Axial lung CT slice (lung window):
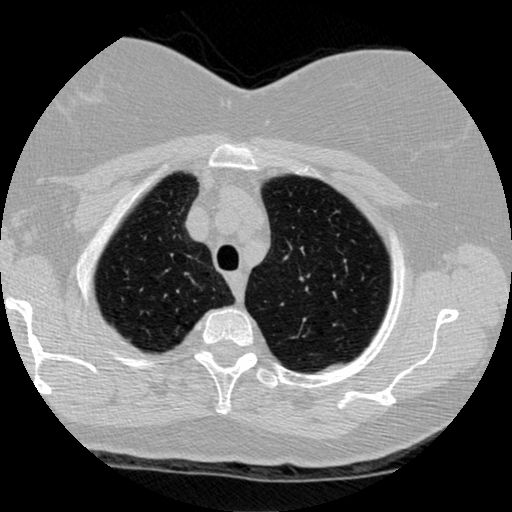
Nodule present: no